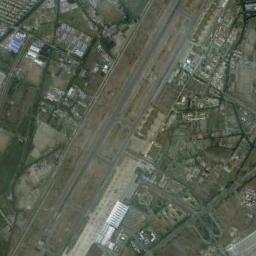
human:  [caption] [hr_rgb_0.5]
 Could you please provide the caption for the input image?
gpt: An airport is surrounded by many buildings and grass .

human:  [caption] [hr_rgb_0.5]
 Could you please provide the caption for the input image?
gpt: An airport with some parallel runways on the lawn and some buildings beside .

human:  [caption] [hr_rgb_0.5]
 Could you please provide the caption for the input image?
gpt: The airport was built in the middle of lush vegetation .

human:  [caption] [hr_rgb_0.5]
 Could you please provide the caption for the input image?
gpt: A complex airport with many runways and buildings is surrounded by a residential area and green farmland .

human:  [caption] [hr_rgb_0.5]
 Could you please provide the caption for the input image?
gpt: The airport has many intersecting roads .